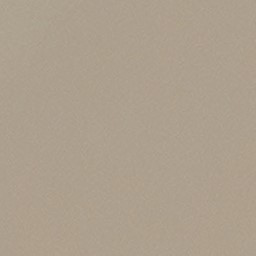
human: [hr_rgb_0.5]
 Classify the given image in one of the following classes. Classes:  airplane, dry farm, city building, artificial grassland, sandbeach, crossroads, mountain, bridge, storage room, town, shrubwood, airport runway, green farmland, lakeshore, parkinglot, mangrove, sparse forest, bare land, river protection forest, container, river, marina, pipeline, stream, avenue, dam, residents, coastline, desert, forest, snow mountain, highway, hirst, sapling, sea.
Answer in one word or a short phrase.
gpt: desert